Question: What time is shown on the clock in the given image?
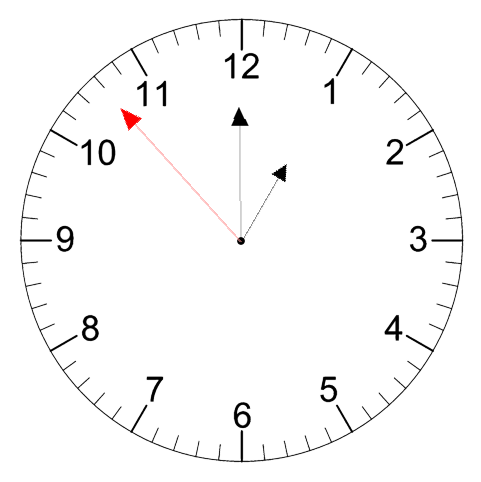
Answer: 12:59:53